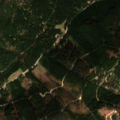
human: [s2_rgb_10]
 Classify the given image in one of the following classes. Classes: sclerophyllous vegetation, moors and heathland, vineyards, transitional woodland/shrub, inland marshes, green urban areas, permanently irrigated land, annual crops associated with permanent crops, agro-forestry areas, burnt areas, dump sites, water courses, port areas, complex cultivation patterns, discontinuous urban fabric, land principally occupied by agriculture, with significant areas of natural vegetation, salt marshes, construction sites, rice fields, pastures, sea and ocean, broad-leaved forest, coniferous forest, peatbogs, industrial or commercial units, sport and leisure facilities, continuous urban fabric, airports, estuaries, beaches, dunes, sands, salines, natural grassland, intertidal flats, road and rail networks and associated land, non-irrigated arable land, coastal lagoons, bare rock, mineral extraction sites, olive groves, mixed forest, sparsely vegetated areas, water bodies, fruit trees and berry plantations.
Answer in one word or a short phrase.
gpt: pastures, coniferous forest, mixed forest